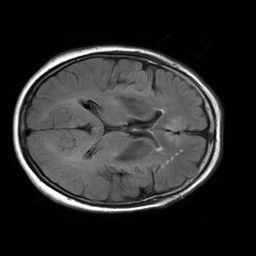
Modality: FLAIR
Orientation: axial
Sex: female
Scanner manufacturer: philips
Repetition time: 11 s
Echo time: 0.125 s